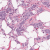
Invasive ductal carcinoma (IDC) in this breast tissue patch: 1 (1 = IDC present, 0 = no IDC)